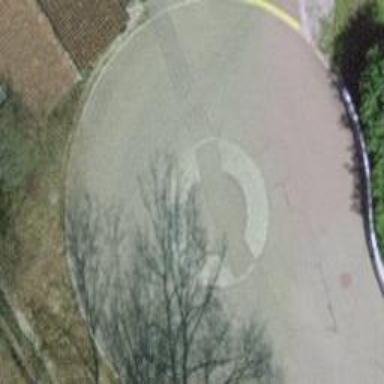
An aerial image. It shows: Mini roundabout on the road.